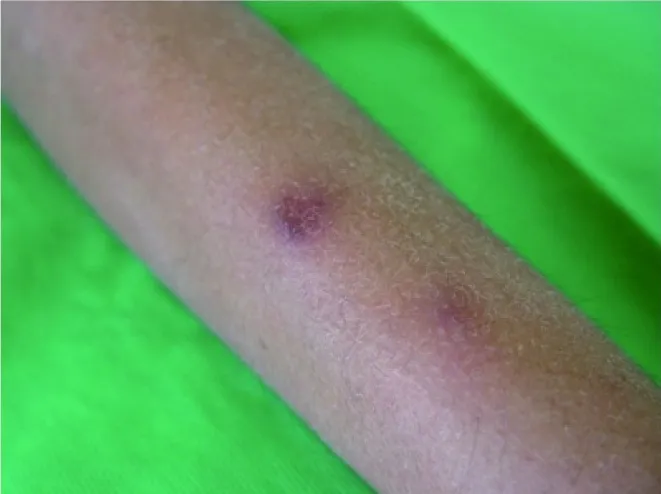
Few small brown nodular lesions on the left leg.
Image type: medical_photograph (skin_photograph)